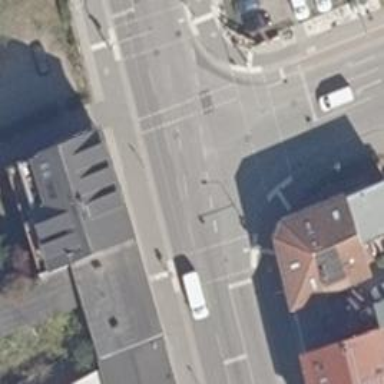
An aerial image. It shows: Road with traffic signals.